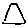
Label: triangle